Question: I have a table in phpmyadmin with a ''val'' column and a ''num'' column. These two columns have numbers ranging from 0 to 10. Using PHP I want to access this table in phpmyadmin and when my 'val' = 10, I want to get the 'num' value that is immediately before and after that 'val' = 10 value. So in the image I want to get when val = 10, the num = 9 and 4, and for the second val = 10, num = 4 and 10.
'''
$s = $mysqli->query("SELECT 'Num' FROM 'user_entries' WHERE 'Val' = 10");
'''
I wasn't sure what to add next as I haven't found any function that is able to do this. How can I do this?

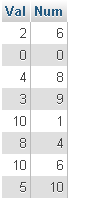
Answer: I'm not sure you can do this the way your table is (you actually might be able to do so in PHP, but that could work how you want it one day, but not the day after .. (see <URL>.
I would recommend to had a column, 'id' or 'sort', depending on what you need, who would look like :
'''
id Val Num
1 2 6
2 0 0
3 4 8
4 3 9
5 10 1
6 8 4
7 10 6
8 5 10
'''
With this, i would recommend using MySQL to get what you want :
'''
SELECT
IFNULL((SELECT f2.Num FROM user_entries f2 WHERE f2.id = f.id-1),-1) AS previous_Val,
IFNULL((SELECT f2.Num FROM user_entries f2 WHERE f2.id = f.id+1),-1) AS next_Val
FROM user_entries f
WHERE Val = 10
ORDER BY id
'''
This would return :
'''
previous_Val next_Val
9 4
4 10
'''
In the case there is no previous_Val or next_Val, it would return '-1'.
You might need to see how you can use this, hope it helps.